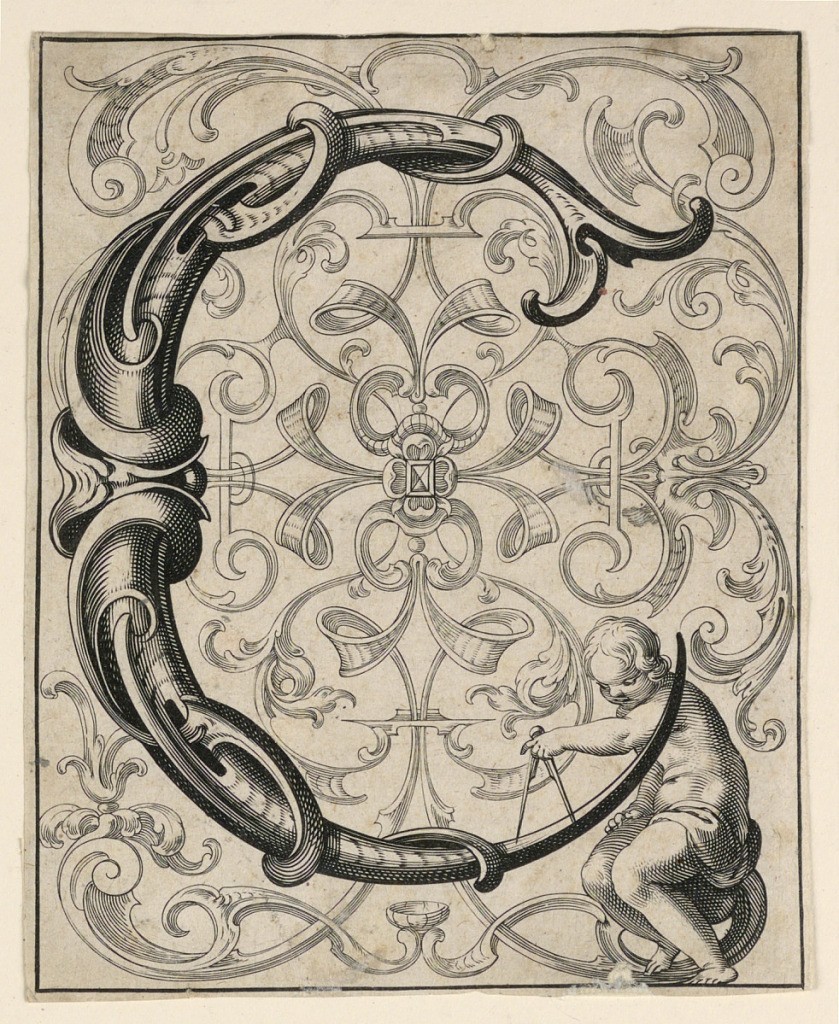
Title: Panel with the Letter "C" from the "Newes ABC Büechlein"
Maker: Lukas Kilian, German, 1579 – 1637
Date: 1627
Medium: Engraving on off-white laid paper
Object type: Print
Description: Boy with compass ("Cirkel").